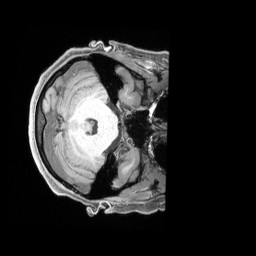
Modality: T1w
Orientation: axial
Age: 27
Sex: female
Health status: healthy
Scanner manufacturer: siemens
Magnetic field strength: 3 T
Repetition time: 2.4 s
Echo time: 0.00228 s